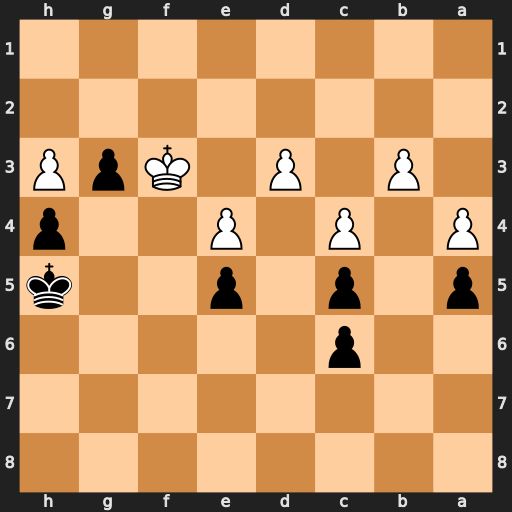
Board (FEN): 8/8/2p5/p1p1p2k/P1P1P2p/1P1P1KpP/8/8
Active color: b
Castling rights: -
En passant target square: -
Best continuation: Kg5 Ke3 g2 Kf2 Kf4 Kxg2 Ke3